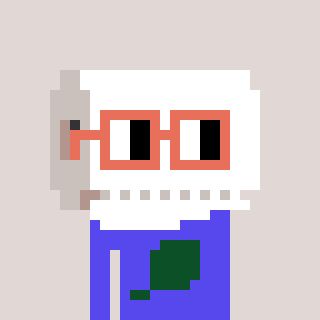
a pixel art character with square orange glasses, a toiletpaper-full-shaped head and a computerblue-colored body on a warm background